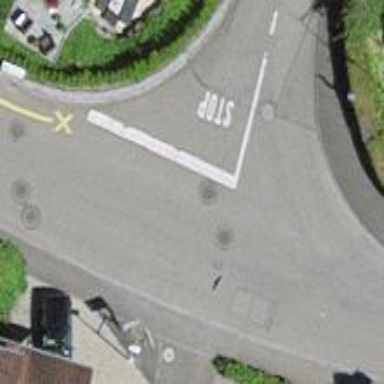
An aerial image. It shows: Stop road.